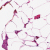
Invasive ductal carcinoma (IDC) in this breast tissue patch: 0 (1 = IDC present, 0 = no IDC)